Question: I want to add a subdomain 'api.example.com' on Apache2.
Here is my configuration file for the domain.
'''
<VirtualHost *:80>
ServerName api.winity.pw
ServerAdmin webmaster@winity.pw
DocumentRoot /var/www/api
ErrorLog ${APACHE_LOG_DIR}/error.log
CustomLog ${APACHE_LOG_DIR}/access.log combined
</VirtualHost>
'''
I tried to access it without working, here is my DNS configuration on CloudFlare
When I try to access it, I find myself in the '/var/www/public' directory and not '/var/www/api'.
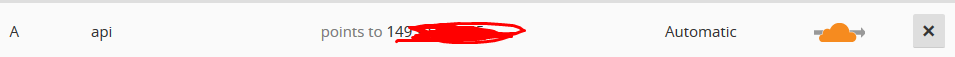
Answer: First when asking here.
1. Google the question
2. Search on StackOverflow
3. Make a relevant title for you Create subdomain in Apache2
4. Specify your operating system not your type of server**
---
Use port over by changing '<VirtualHost *:80>' to '<VirtualHost *:443>'.
If you receive an 'HTTP 525 - SSL Handshake failed' error from , use option.
This append when you use and you don't have a valid SSL certificat on your server.

For fix this issue, change the SSL option to .